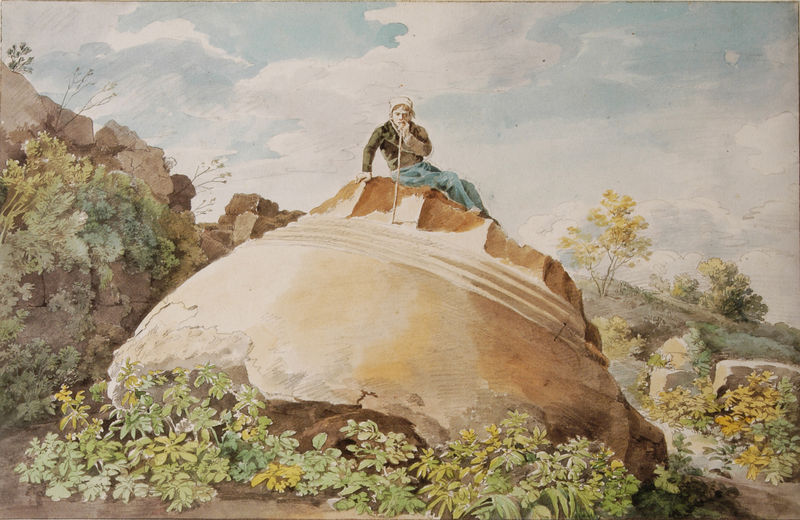
Titel: Kapitell des Jupitertempels zu Agrigent
Künstler: Johann Georg von Dillis
Standort: München
Institution: Staatliche Graphische Sammlung
Schlagwörter: baum, berg, blau, blätter, felsen, gemälde, gestein, himmel, laub, mann, schatten, weiß, wolken, aquarell, bäume, gelb, grün, komposition, landschaft, ocker, sand, sitzen, äste, blumen, braun, frau, hintergrund, holz, hut, licht, skizze, säule, türkis, vordergrund, zeichnung, gras, tuch, wolke, beige, haube, malerei, hose, jacke, jung, mütze, mensch, sockel, stein, steine, porträt, erde, gräser, horizont, natur, wind, busch, büsche, gebüsch, sonne, sträucher, boden, figur, sitzend, kind, klassizismus, blatt, person, pflanze, pflanzen, theater, rosa, anhöhe, rund, stock, garten, keramik, ton, vase, bewölkt, sommer, liegen, italien, man, gehstock, stab, studie, abhang, berge, fels, gebirge, hang, risse, steinf, grafik, graphik, vegetation, geröll, herbst, rast, böschung, romantik, trümmer, jeans, farn, junge, monumental, nachdenklich, blühen, verfall, laviert, spitzweg, ruine, antike, knabe, ringe, linie, zweig, geschirr, koloriert, kugel, ruinen, stift, kapitell, fragment, junger mann, buschwerk, wanderer, unkraut, zwerg, basis, säulenbasis, arkadien, hirte, schief, klee, neigung, rillen, kapitel, pfalnzen, abschüssig, aquarelliert, farne, terrakotta, campagna, bruchstück, scherbe, felskante, riesen, land der riesen, riesenkeramik, riesenvase, sich wundern, winzling, 19. jahrhundert, 1900, säulenfuß, säulenbasdis, gestrück